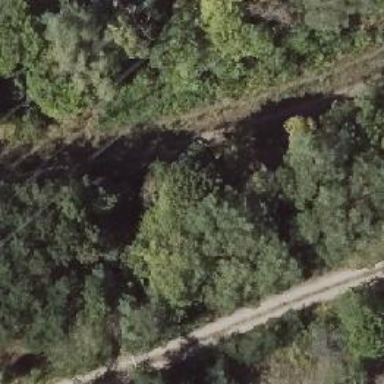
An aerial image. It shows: Disused railway siding with historic significance.